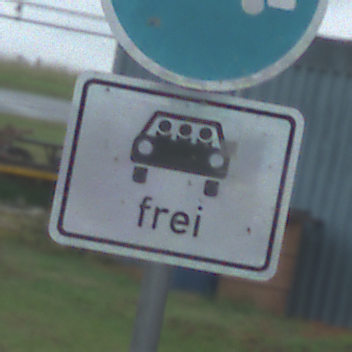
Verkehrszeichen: MehrfachbesetzePersonenkraftwagenFrei
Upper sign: Busssonderstreifen
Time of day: Midday
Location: Outdoor (Suburban)
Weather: Overcast
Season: NotSpecified
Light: Natural